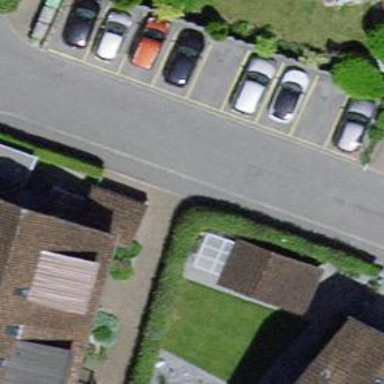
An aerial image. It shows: Residential road with asphalt surface and sidewalk on the left.